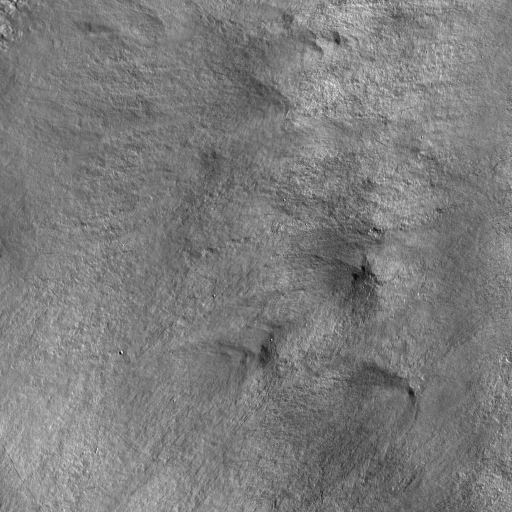
Crater classes present: Background